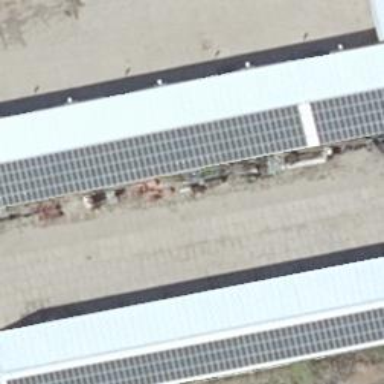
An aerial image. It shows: Small solar photovoltaic panel generator inside building.